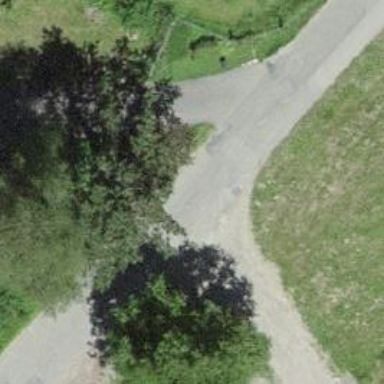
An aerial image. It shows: Asphalt service road.